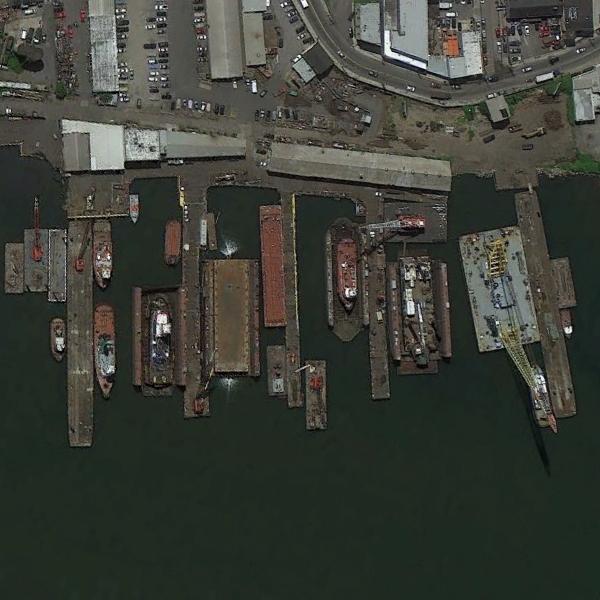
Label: Port